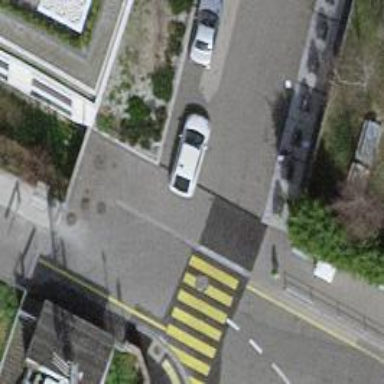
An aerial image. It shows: Lift gate barrier.